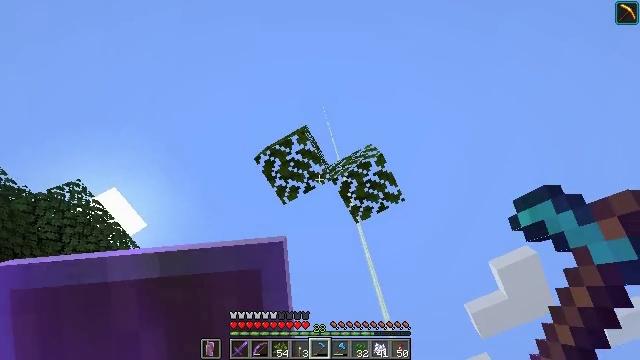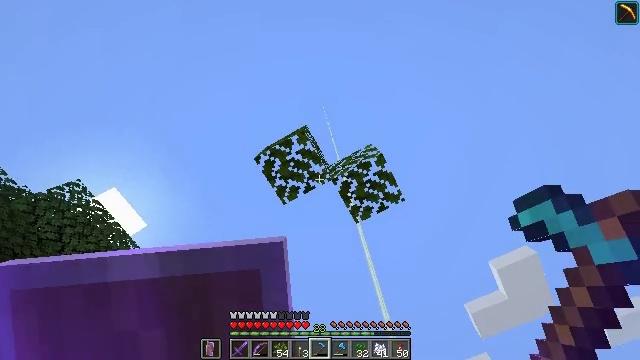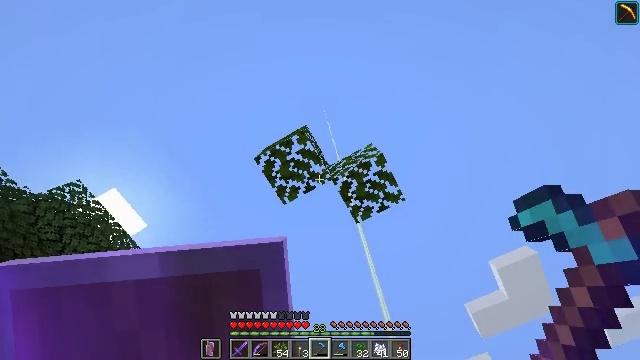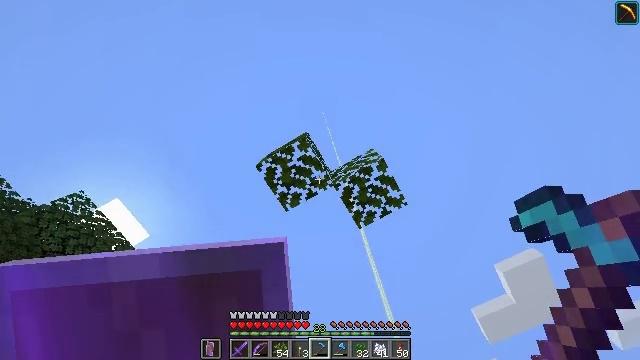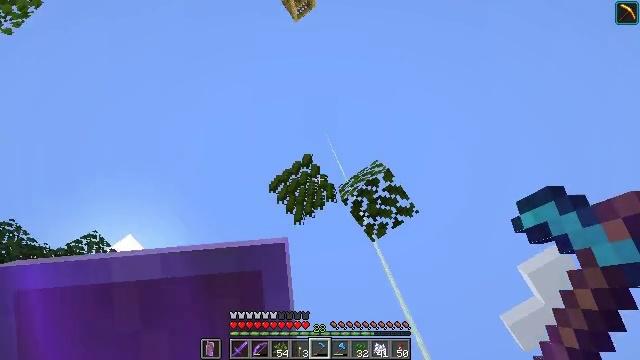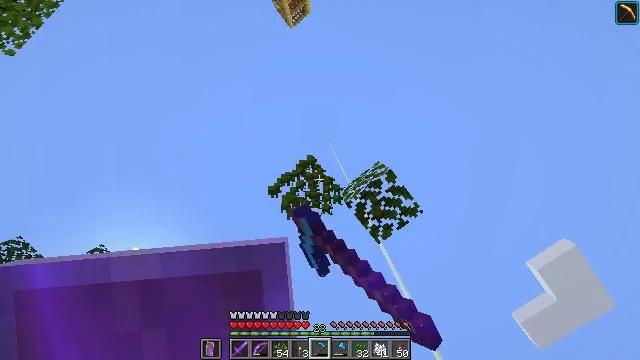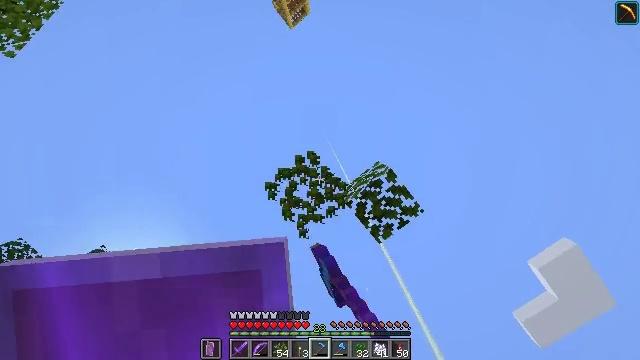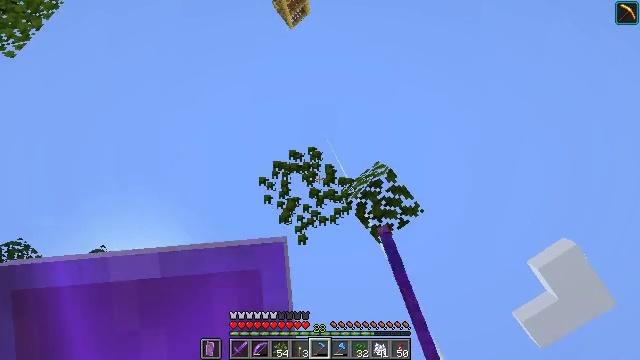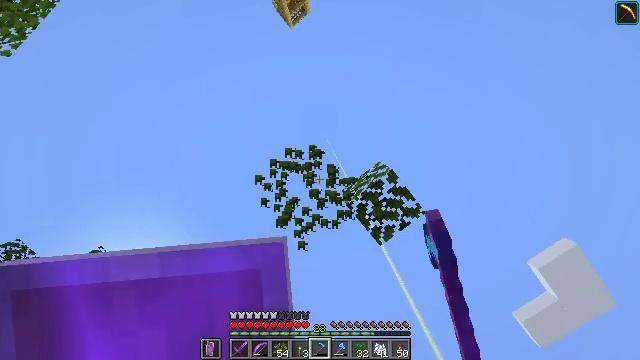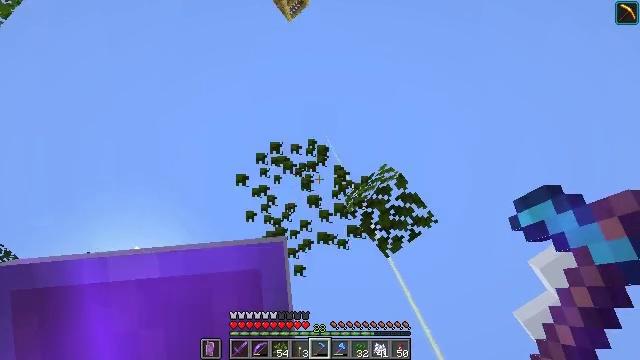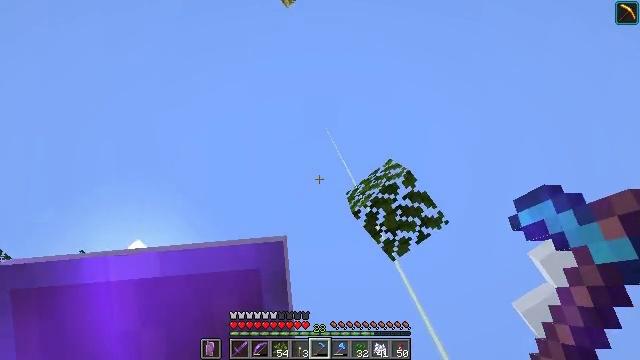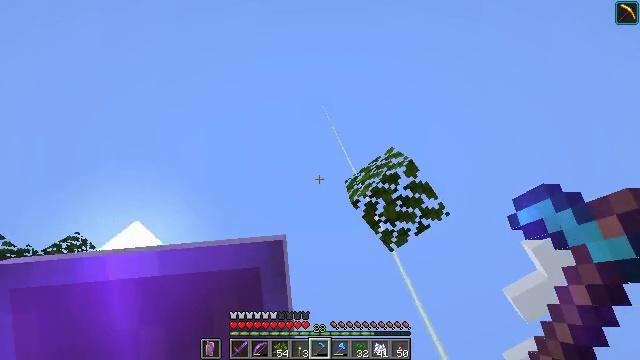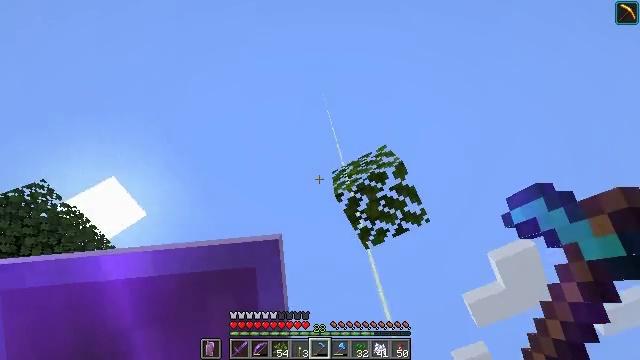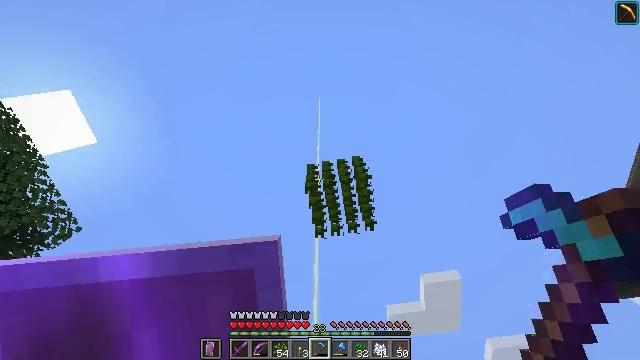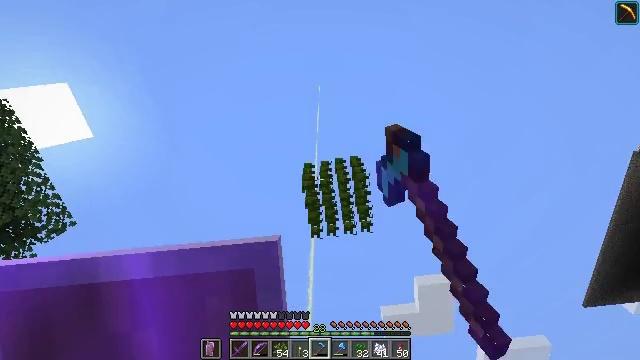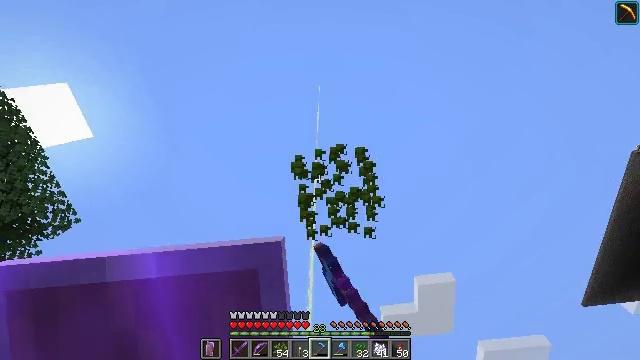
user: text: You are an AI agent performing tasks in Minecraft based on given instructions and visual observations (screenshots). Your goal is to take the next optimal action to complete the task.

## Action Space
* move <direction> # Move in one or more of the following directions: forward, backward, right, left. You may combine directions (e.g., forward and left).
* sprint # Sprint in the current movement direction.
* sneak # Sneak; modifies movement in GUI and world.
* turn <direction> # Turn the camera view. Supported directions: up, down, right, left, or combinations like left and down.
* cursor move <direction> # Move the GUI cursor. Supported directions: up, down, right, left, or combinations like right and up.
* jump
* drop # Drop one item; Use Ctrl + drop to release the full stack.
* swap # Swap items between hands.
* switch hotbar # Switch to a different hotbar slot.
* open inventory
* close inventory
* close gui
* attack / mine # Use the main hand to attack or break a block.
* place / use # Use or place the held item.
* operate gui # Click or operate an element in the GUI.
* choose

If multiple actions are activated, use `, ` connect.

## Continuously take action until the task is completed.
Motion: motion action
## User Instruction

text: Mine oak leaves.
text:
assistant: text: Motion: attack / mine
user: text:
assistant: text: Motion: attack / mine
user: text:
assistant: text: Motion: turn left and up, attack / mine
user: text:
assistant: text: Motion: turn left and up, attack / mine
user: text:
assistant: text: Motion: turn left, attack / mine
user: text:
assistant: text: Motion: attack / mine
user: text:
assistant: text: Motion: attack / mine
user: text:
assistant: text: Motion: attack / mine, jump
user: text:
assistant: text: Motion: attack / mine, jump
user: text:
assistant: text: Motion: turn down, attack / mine, jump
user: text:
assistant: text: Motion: turn right and down, attack / mine, jump
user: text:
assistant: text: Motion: turn right and down, attack / mine, jump
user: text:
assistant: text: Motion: turn right and down, attack / mine, jump
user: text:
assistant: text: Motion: turn right, attack / mine, jump
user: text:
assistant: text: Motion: attack / mine, jump
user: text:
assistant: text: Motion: attack / mine, jump
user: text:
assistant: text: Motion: turn right and down, attack / mine, jump
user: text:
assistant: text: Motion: attack / mine, jump